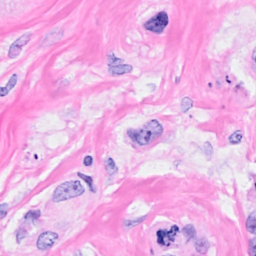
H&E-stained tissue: Breast